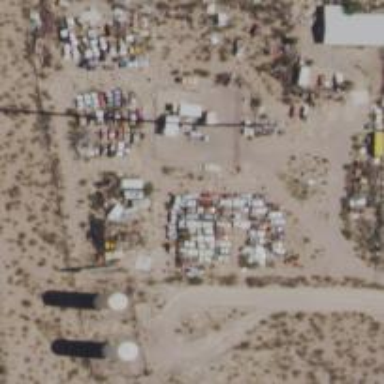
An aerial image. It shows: Scrap yard located in industrial area.